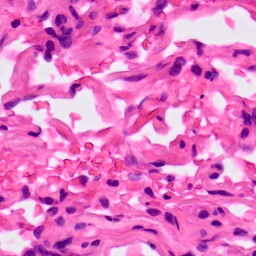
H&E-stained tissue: Lung